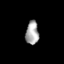
Tissue: skin
Cell type: Others
Senescence score: 0.726
Nuclear area (px): 301
Mean DAPI intensity: 165.967